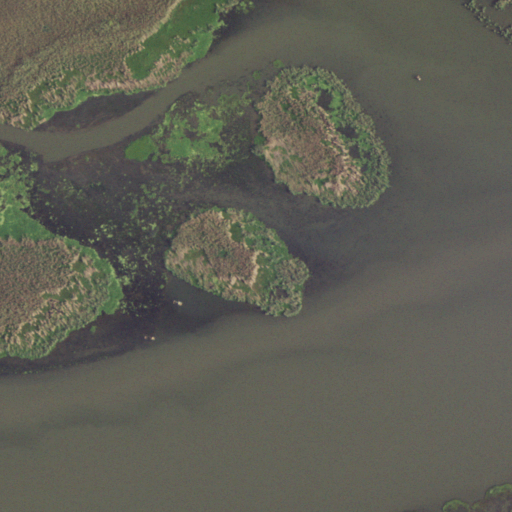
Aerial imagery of cape in Louisiana named Cockler Point containing open water, herbaceous wetlands, and barren land